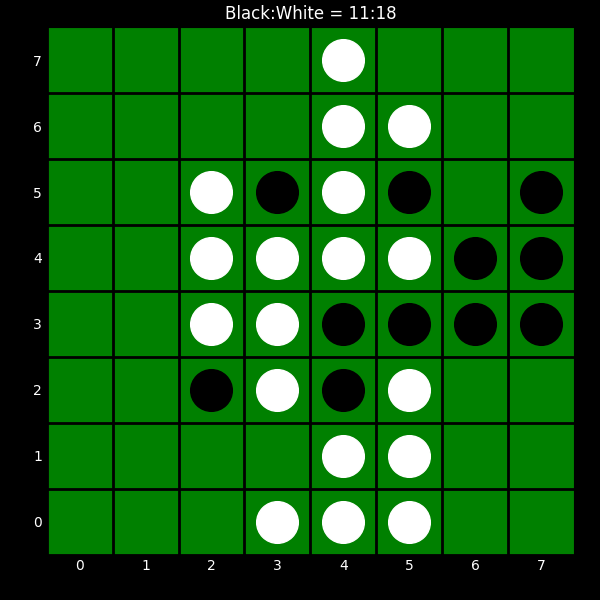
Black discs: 11
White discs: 18